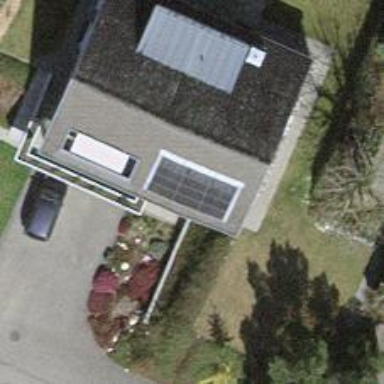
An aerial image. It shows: Solar power generator utilizing photovoltaic technology with solar photovoltaic panels.